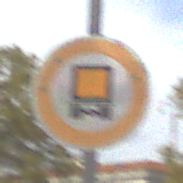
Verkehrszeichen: VerbotKennzeichnungspflichtigeKraftfahrzeugeGefaehrlicheGueter
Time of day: MorningAfternoon
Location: Outdoor (Suburban)
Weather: PartlyCloudy
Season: NotSpecified
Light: Natural